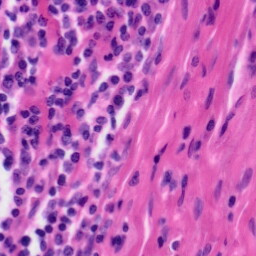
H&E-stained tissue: Tonsil